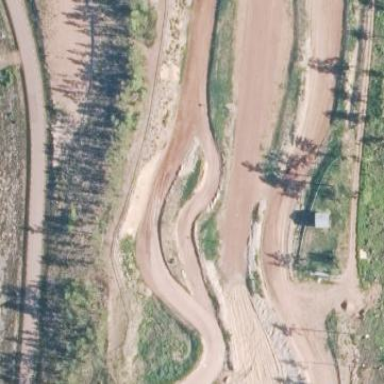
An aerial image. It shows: Raceway for motor sports.